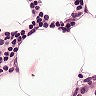
Metastatic tissue present: no